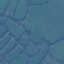
Label: Pasture